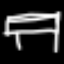
Label: bed